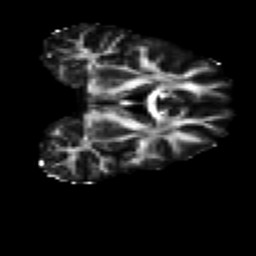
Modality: FA
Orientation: coronal
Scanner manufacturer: ge
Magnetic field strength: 3 T
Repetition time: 7.98 s
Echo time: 0.0701 s